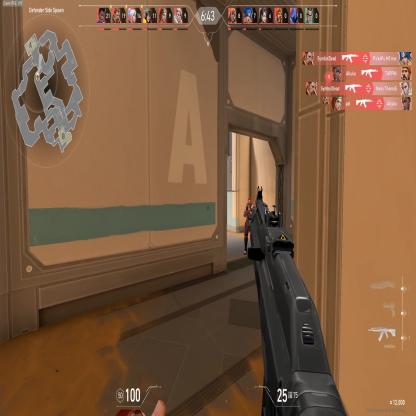
Label: enemy